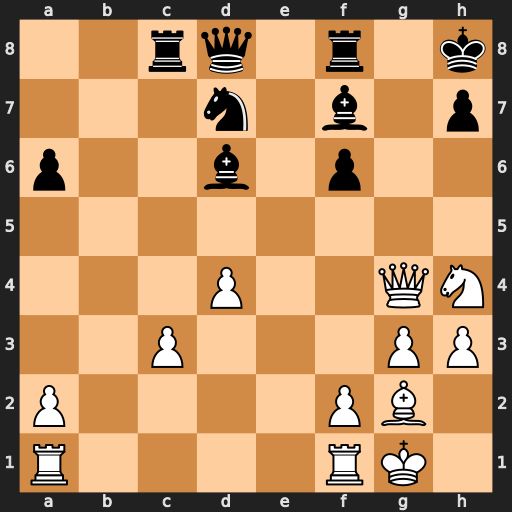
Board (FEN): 2rq1r1k/3n1b1p/p2b1p2/8/3P2QN/2P3PP/P4PB1/R4RK1
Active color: w
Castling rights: -
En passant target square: -
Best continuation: Nf5 Bg6 Nxd6